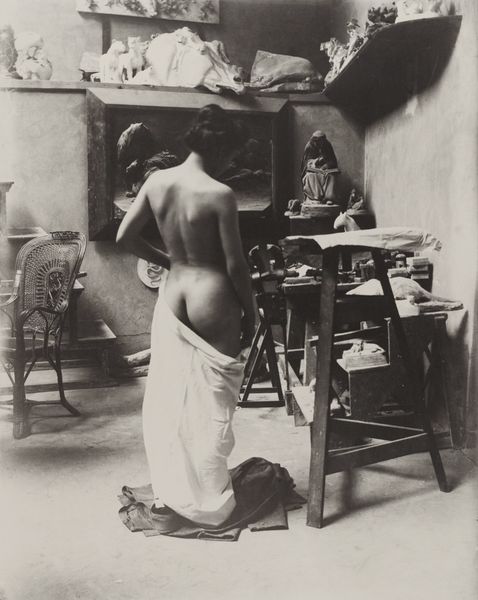
Titel: Aktstudie
Künstler: Heinrich Zille
Standort: Hamburg
Institution: Museum für Kunst und Gewerbe Hamburg
Schlagwörter: frau, stuhl, silber, gesten, portrait, figur, atelier, mimik, foto, fotografie, photographie, posen, photo, werkstatt, lichtbild, atelierfotografie, silbergelatine, studiofotografie, aktfotografie, atelierphotographie, aktphotographie, brom, bildwerke, angewandte und bildende kunst, hessische systematik, porträt, silbergelatinepapier, bromsilbergelatinepapier, entwicklungspapier, gelatinepapier, schwarzweißpositivverfahren, silbersalzverfahren, schwarzweißfotografie, rückenakt